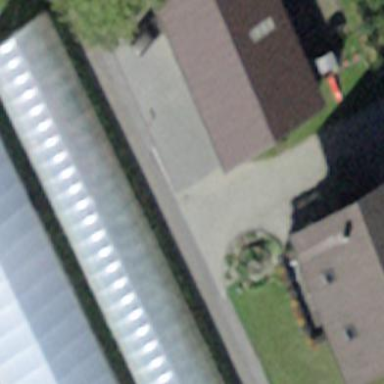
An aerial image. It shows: Greenhouse.